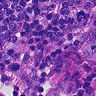
Metastatic tissue present: no